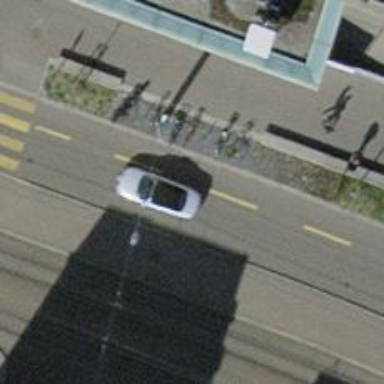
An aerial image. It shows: Bicycle parking area.